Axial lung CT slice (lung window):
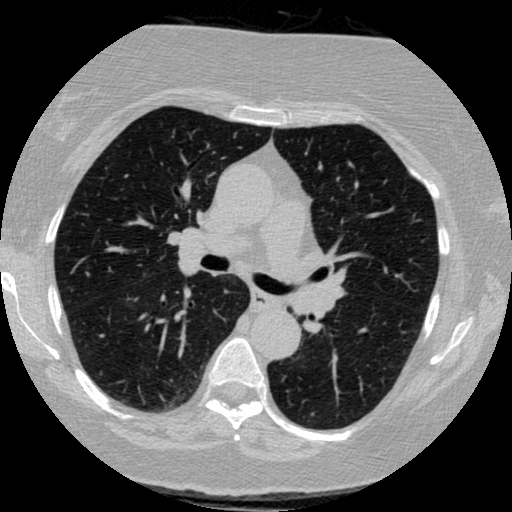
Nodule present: no